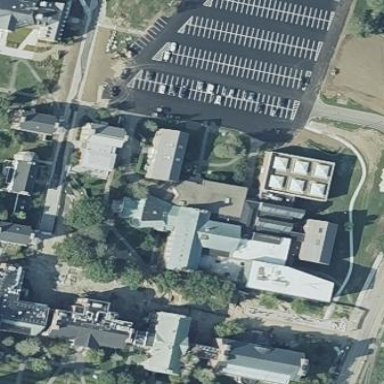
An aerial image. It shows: College building.